Question: Another tab?
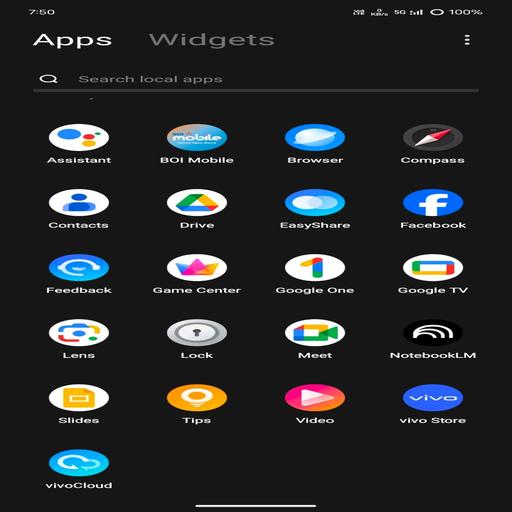
Answer: Widgets